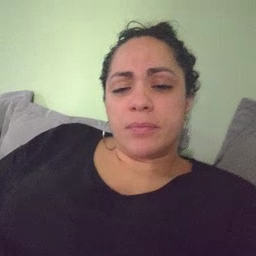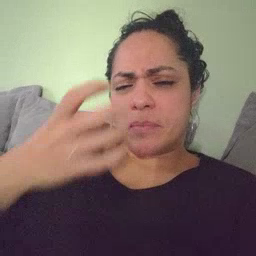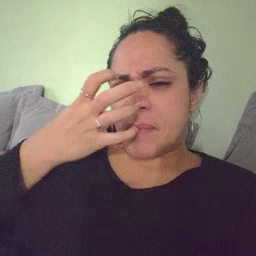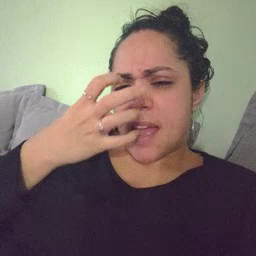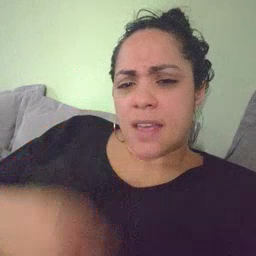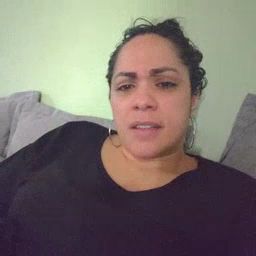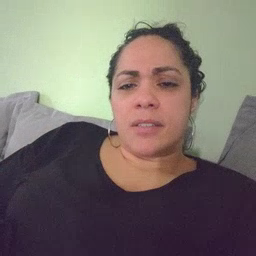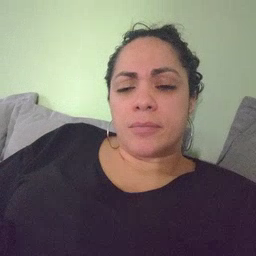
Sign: mad